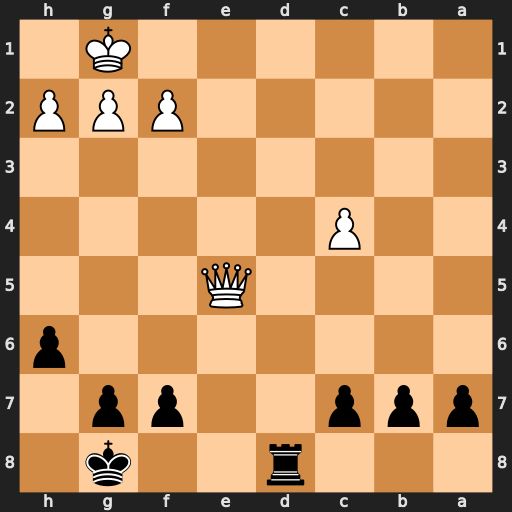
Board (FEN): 3r2k1/ppp2pp1/7p/4Q3/2P5/8/5PPP/6K1
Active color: b
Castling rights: -
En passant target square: -
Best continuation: Rd1+ Qe1 Rxe1#